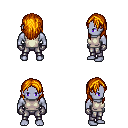
a pixel art fantasy rpg character, male body template, dark elf, purple skin, white sleeveless shirt, metal pants, dark blonde long hairstyle, metal gloves, four views (front, back, left, right), 2x2 character sprite sheet, small pixel art, hard edges, no anti-aliasing